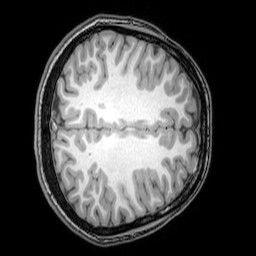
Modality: T1w
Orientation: axial
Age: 21
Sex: female
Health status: healthy
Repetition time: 0.081 s
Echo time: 0.037 s